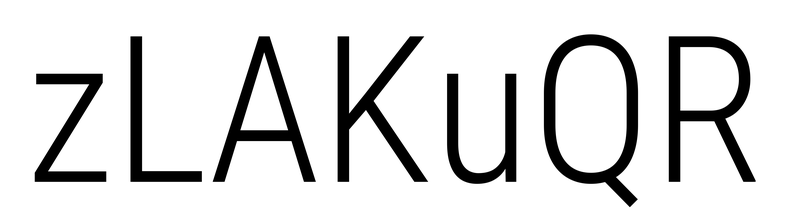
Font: Roboto_Condensed_Light